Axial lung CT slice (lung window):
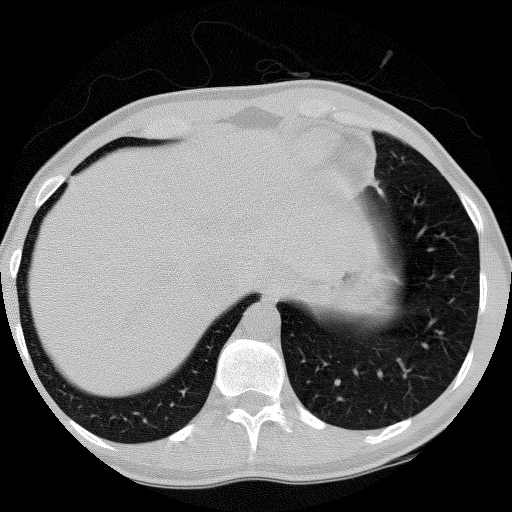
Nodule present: no